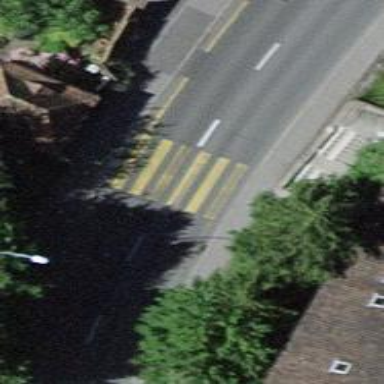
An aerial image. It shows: Uncontrolled zebra crossing with zebra markings.